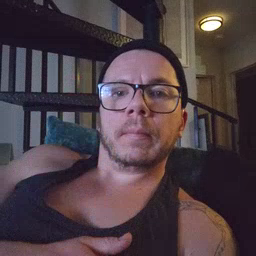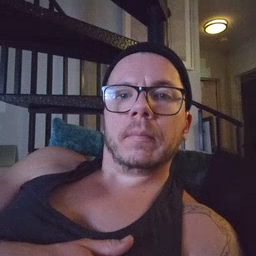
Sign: before